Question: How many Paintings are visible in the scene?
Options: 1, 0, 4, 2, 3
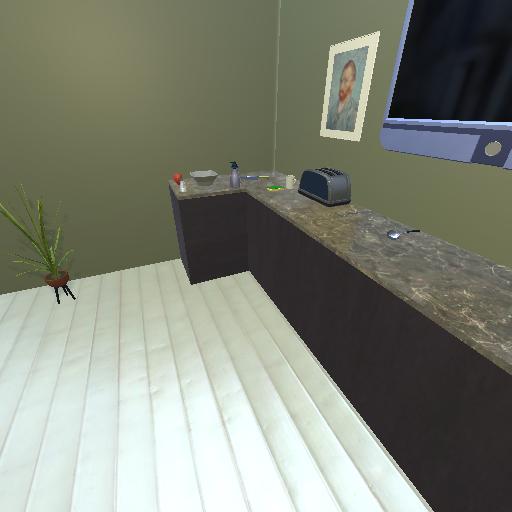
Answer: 1